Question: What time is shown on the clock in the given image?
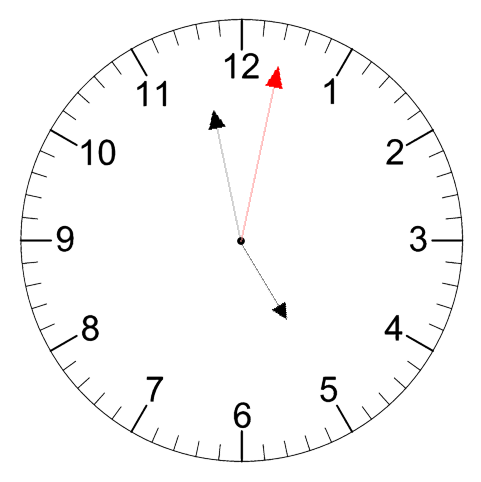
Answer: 04:58:02